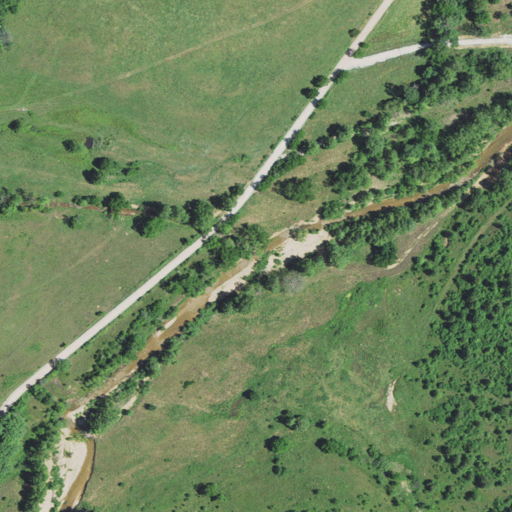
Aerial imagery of valley in Missouri named Bates Hollow containing pasture, open development, and deciduous forest